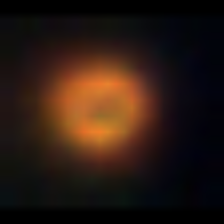
Taxon: NanoPlankton
Group: Other